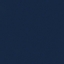
Land use / land cover: SeaLake